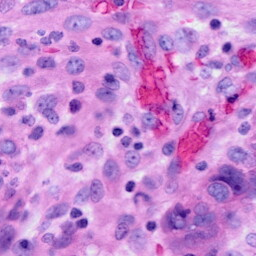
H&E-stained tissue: Ovarian